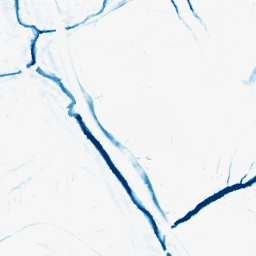
Category: morphological
Decomposition family: morphological
Decomposition parameters: operation: closing
size: 5
Upsampling method: bspline
Upsampling parameters: scale: 2
Upsampling scale: 2